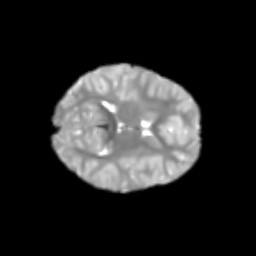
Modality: T2w
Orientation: axial
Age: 8
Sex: female
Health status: healthy